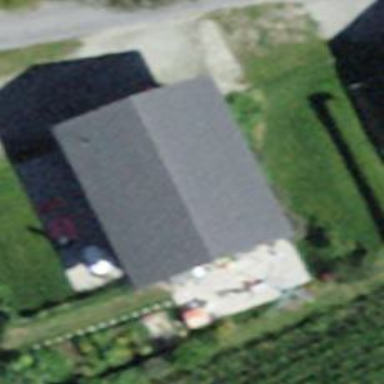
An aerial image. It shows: Gabled house with the roof oriented across the building.